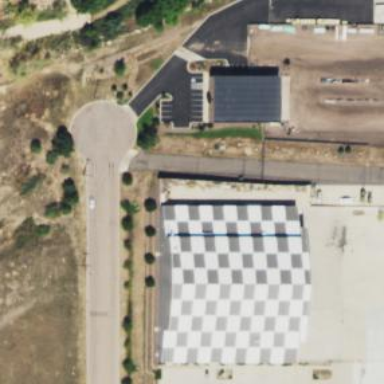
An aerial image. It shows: Hangar building located at airport.